Question: How can I assign coordinates to search box in navbar. I need a result like on the picture.
Picture:

## Bootply Link
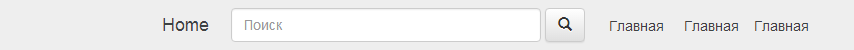
Answer: What do you exactly mean by giving coordinates? If you want to move the search input inside the navbar you can easily change the style of the input element to -
'''
position: fixed;
right: 18%; // depends on your requirement
top: 3%; // depends on your requirement
'''
This code can be written along with 'style="width: 310px;"' or by giving id to the div and writing in the stylesheet separately.
'''
#your_id {
position: fixed;
right: 18%; // depends on your requirement
top: 3%; // depends on your requirement
}
'''
and give the div/input tag this id
'''
<input id="your_id" class="form-control " placeholder="Poisk" style="position: fixed; right: 18%; top: 3%; width:310px" type="text">
'''
Hope this helps.